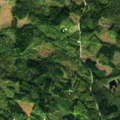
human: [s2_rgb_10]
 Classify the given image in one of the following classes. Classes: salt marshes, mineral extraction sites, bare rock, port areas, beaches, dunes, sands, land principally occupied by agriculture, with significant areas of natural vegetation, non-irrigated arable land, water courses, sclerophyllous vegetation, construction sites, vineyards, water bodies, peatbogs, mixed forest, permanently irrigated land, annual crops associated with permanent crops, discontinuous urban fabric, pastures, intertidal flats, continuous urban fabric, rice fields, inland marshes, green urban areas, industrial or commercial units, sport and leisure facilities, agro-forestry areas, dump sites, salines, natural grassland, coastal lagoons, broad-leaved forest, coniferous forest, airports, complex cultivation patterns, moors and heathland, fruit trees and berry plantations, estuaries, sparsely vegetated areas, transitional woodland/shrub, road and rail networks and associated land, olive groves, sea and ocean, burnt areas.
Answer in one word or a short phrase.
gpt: broad-leaved forest, coniferous forest, mixed forest, transitional woodland/shrub